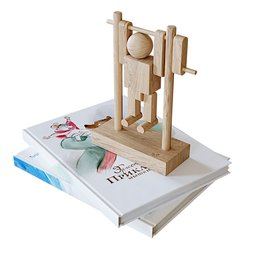
Label: decoration